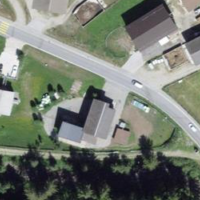
EUNIS habitat code: 54
Species observed at this site:
Eristalis tenax
Episyrphus balteatus
Boloria titania
Vanessa atalanta
Pseudovadonia livida
Scaeva selenitica
Argynnis paphia
Gaurotes virginea